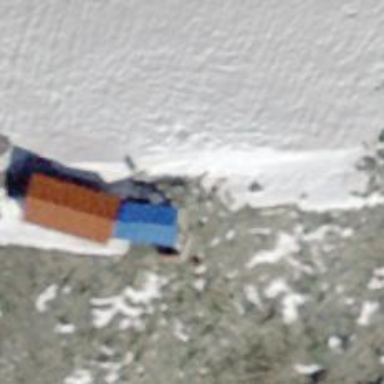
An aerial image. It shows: Wilderness hut for tourism.